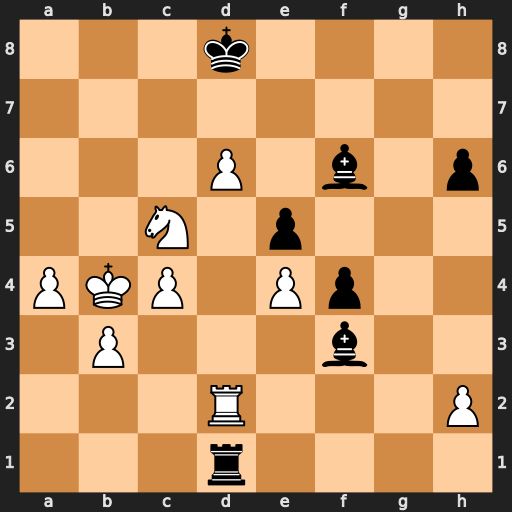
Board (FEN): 3k4/8/3P1b1p/2N1p3/PKP1Pp2/1P3b2/3R3P/3r4
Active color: w
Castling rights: -
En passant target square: -
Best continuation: Rxd1 Bxd1 a5